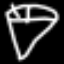
Label: diamond